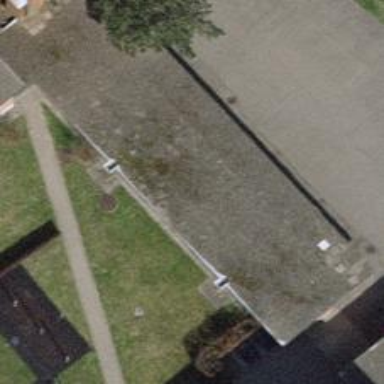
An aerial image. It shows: Group of garages.